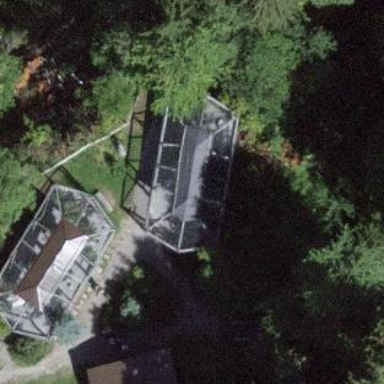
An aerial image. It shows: Aviary in the zoo.